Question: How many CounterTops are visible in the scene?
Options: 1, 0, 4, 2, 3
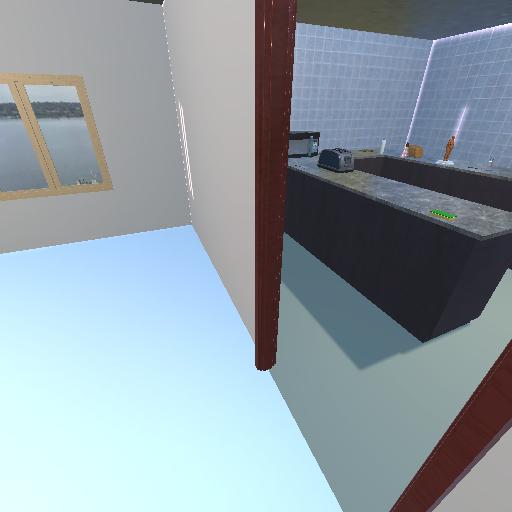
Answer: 1